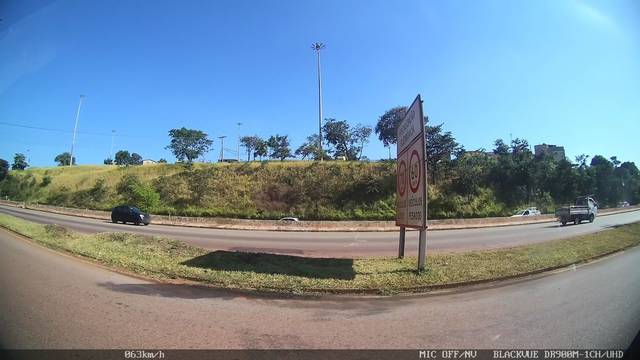
Region: Brazil
Coordinates: -19.968, -43.994